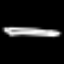
Label: pencil